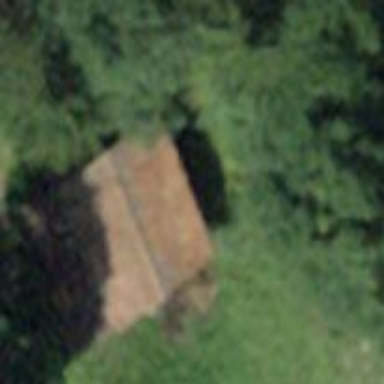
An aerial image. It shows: Barn.